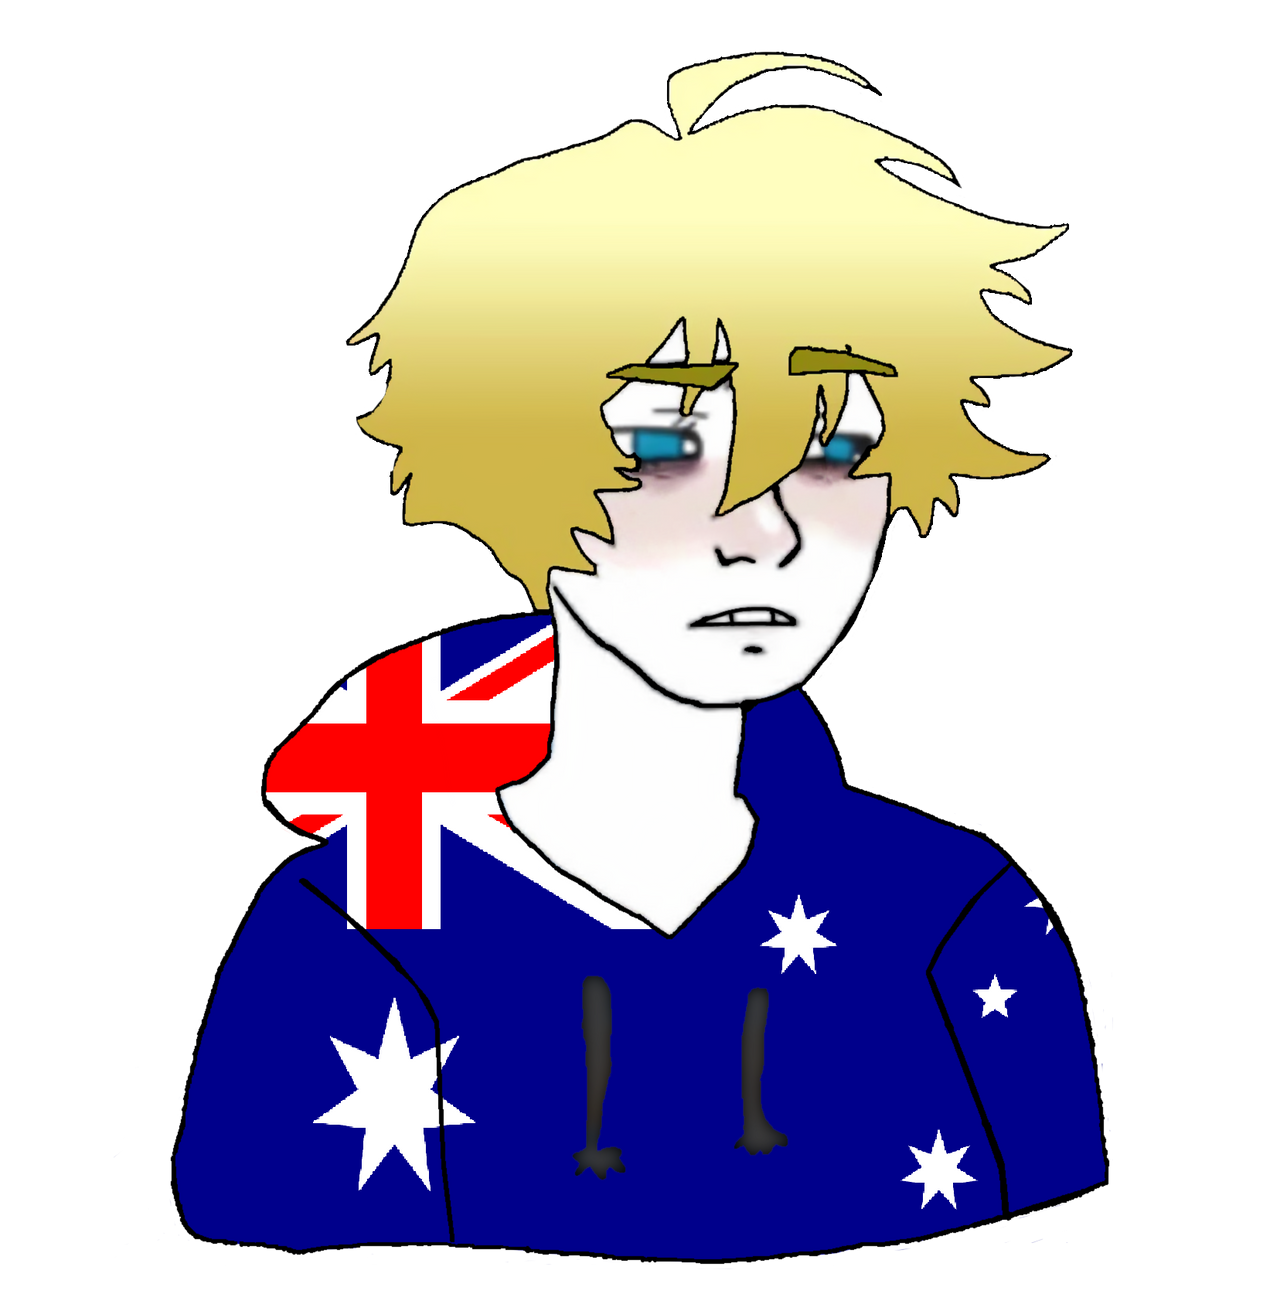
Label: 5_Twinkjak